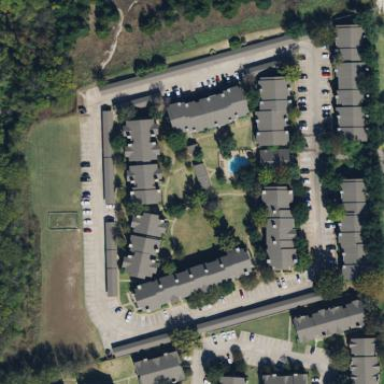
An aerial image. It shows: Residential area with apartments.